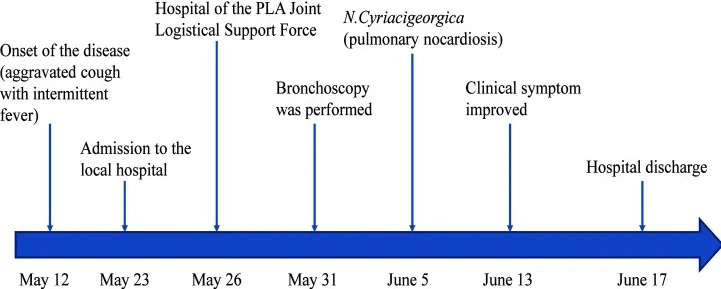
Treatment flow diagram of case 1. TMP-SMX, trimethoprim-sulfamethoxazole; SCF, cefoperazone/sulbactam.
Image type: chart (chart)